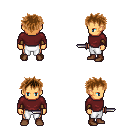
a pixel art fantasy rpg character, male body template, human, tanned skin, maroon long-sleeve shirt, white pants, brown bedhead hairstyle, leather bracers, brown shoes, dagger, four views (front, back, left, right), 2x2 character sprite sheet, small pixel art, hard edges, no anti-aliasing